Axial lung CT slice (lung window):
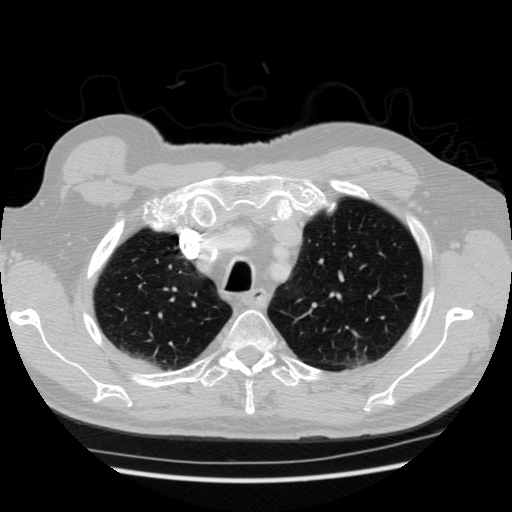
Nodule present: no